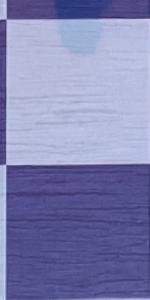
Label: Empty